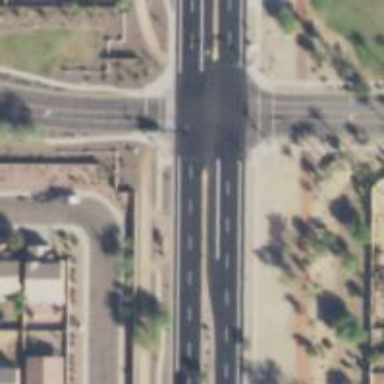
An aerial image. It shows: Crossing with line markings on the road.